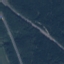
Label: Highway